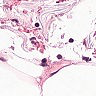
Metastatic tissue present: no